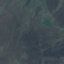
Land use / land cover class: HerbaceousVegetation